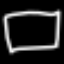
Label: square